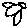
Label: bird